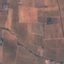
Label: PermanentCrop